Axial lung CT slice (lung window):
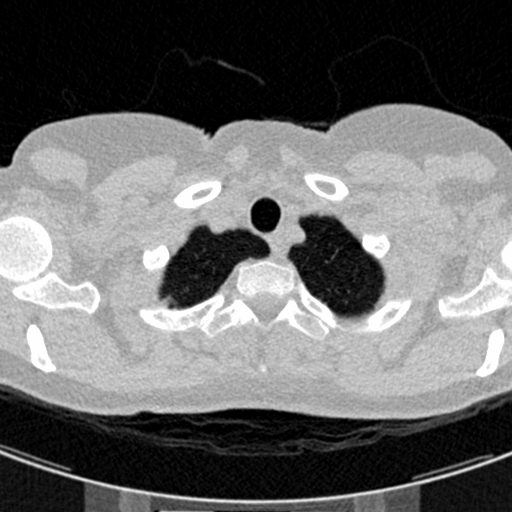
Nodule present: no